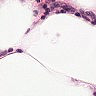
Metastatic tissue present: no